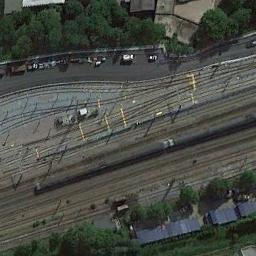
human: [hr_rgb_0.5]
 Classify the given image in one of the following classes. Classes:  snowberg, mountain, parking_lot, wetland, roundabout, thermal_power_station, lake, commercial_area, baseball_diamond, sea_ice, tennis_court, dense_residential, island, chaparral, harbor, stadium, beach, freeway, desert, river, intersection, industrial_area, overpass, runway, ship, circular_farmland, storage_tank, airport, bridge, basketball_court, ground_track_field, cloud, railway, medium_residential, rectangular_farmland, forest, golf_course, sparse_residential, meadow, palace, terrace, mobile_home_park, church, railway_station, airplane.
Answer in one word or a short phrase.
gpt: railway